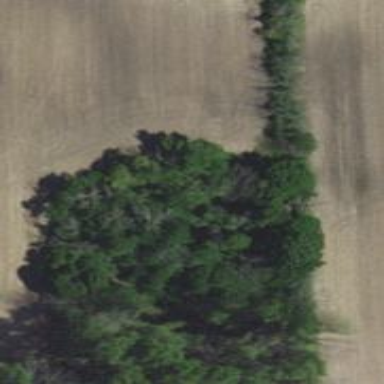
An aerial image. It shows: Deciduous broadleaved woodland.